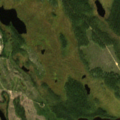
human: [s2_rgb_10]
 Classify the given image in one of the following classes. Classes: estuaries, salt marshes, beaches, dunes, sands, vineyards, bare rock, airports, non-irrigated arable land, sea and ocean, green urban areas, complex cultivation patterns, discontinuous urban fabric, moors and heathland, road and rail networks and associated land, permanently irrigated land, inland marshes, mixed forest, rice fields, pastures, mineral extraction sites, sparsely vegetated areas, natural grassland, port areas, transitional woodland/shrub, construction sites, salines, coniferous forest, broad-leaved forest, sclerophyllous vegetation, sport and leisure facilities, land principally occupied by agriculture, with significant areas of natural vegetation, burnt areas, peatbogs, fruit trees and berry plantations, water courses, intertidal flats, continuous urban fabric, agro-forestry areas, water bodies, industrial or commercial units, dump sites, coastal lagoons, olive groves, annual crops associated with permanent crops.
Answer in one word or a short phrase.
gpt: coniferous forest, transitional woodland/shrub, peatbogs, water bodies